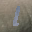
Label: 1